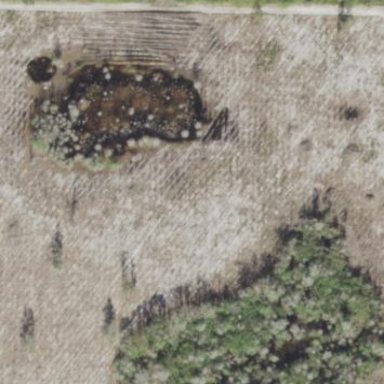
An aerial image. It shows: Swampy wetland area.